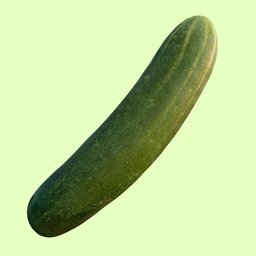
Label: nature